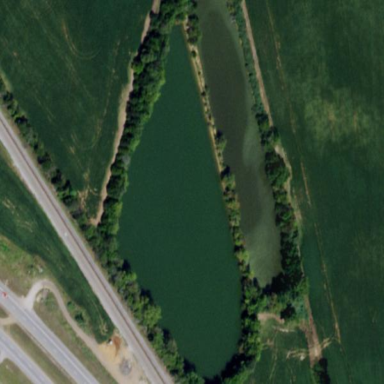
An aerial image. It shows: Serene pond surrounded by nature.